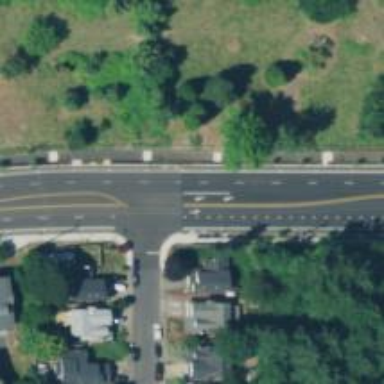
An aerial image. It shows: Secondary road with asphalt surface.